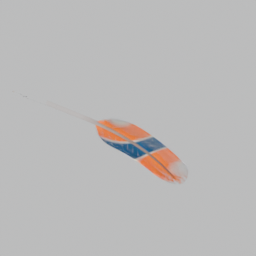
Label: tools